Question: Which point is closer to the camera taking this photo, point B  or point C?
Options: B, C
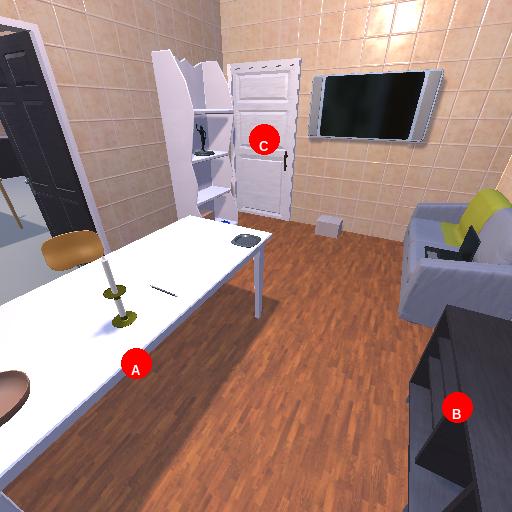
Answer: B